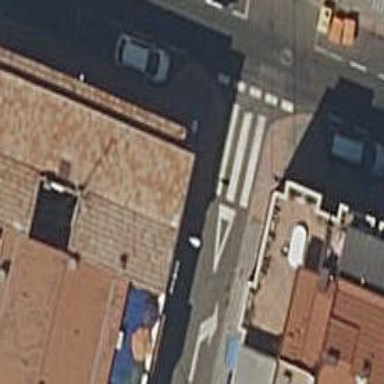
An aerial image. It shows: Asphalt footway with uncontrolled crossing. The crossing has markings.